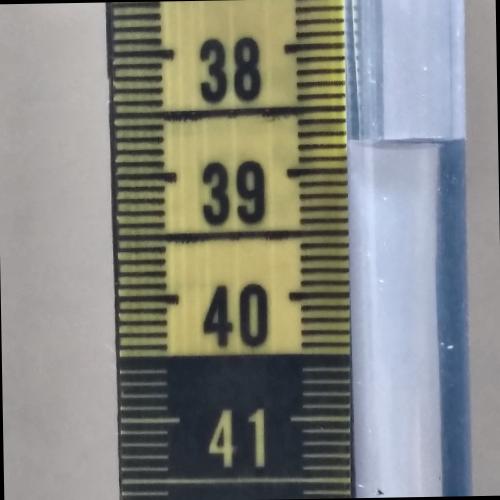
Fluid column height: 38.8 cm